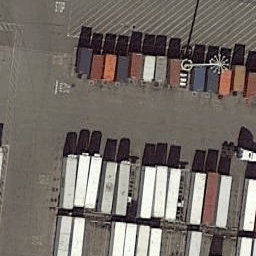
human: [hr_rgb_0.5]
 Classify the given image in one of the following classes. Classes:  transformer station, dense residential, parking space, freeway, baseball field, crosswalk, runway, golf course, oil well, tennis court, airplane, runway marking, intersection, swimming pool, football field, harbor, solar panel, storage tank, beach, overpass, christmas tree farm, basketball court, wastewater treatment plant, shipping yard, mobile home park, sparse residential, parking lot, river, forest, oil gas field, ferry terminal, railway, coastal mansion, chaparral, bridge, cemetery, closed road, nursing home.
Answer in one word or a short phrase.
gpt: shipping yard